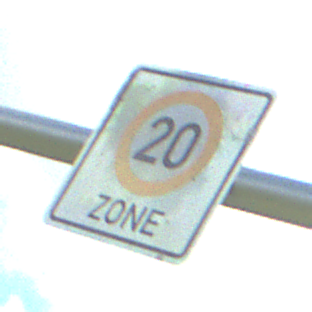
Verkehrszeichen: BeginnZone20
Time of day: Midday
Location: Outdoor (Nature)
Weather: PartlyCloudy
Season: NotSpecified
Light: Natural